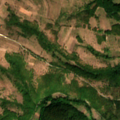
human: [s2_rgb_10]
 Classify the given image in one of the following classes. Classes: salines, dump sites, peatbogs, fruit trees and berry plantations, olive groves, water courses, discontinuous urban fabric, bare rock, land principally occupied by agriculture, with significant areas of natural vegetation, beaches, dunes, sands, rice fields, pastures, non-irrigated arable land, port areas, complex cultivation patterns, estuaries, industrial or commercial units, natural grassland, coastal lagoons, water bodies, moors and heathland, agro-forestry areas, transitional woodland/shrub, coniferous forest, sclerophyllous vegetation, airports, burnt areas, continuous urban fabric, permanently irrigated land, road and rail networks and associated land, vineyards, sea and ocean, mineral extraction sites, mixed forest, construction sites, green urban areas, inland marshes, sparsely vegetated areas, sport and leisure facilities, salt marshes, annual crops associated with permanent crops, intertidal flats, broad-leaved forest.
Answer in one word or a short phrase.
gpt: complex cultivation patterns, land principally occupied by agriculture, with significant areas of natural vegetation, broad-leaved forest